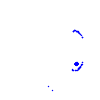
Particle: proton